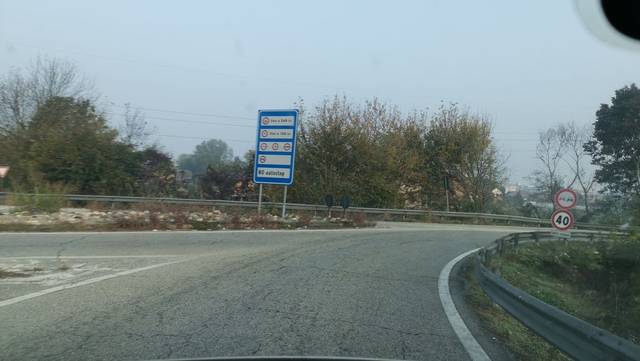
Region: Italy
Coordinates: 45.133, 7.781